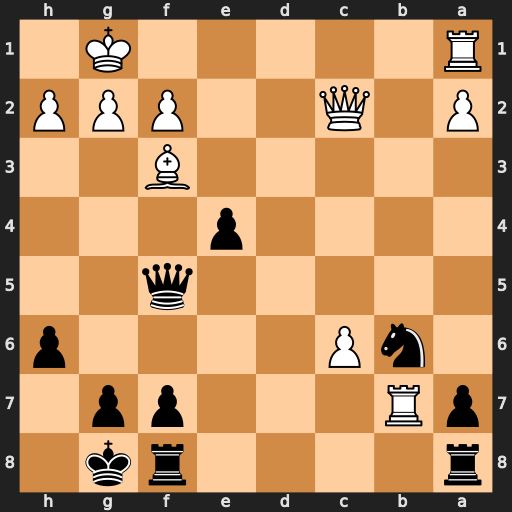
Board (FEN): r4rk1/pR3pp1/1nP4p/5q2/4p3/5B2/P1Q2PPP/R5K1
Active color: b
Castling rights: -
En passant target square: -
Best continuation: Qf6 Rc1 exf3